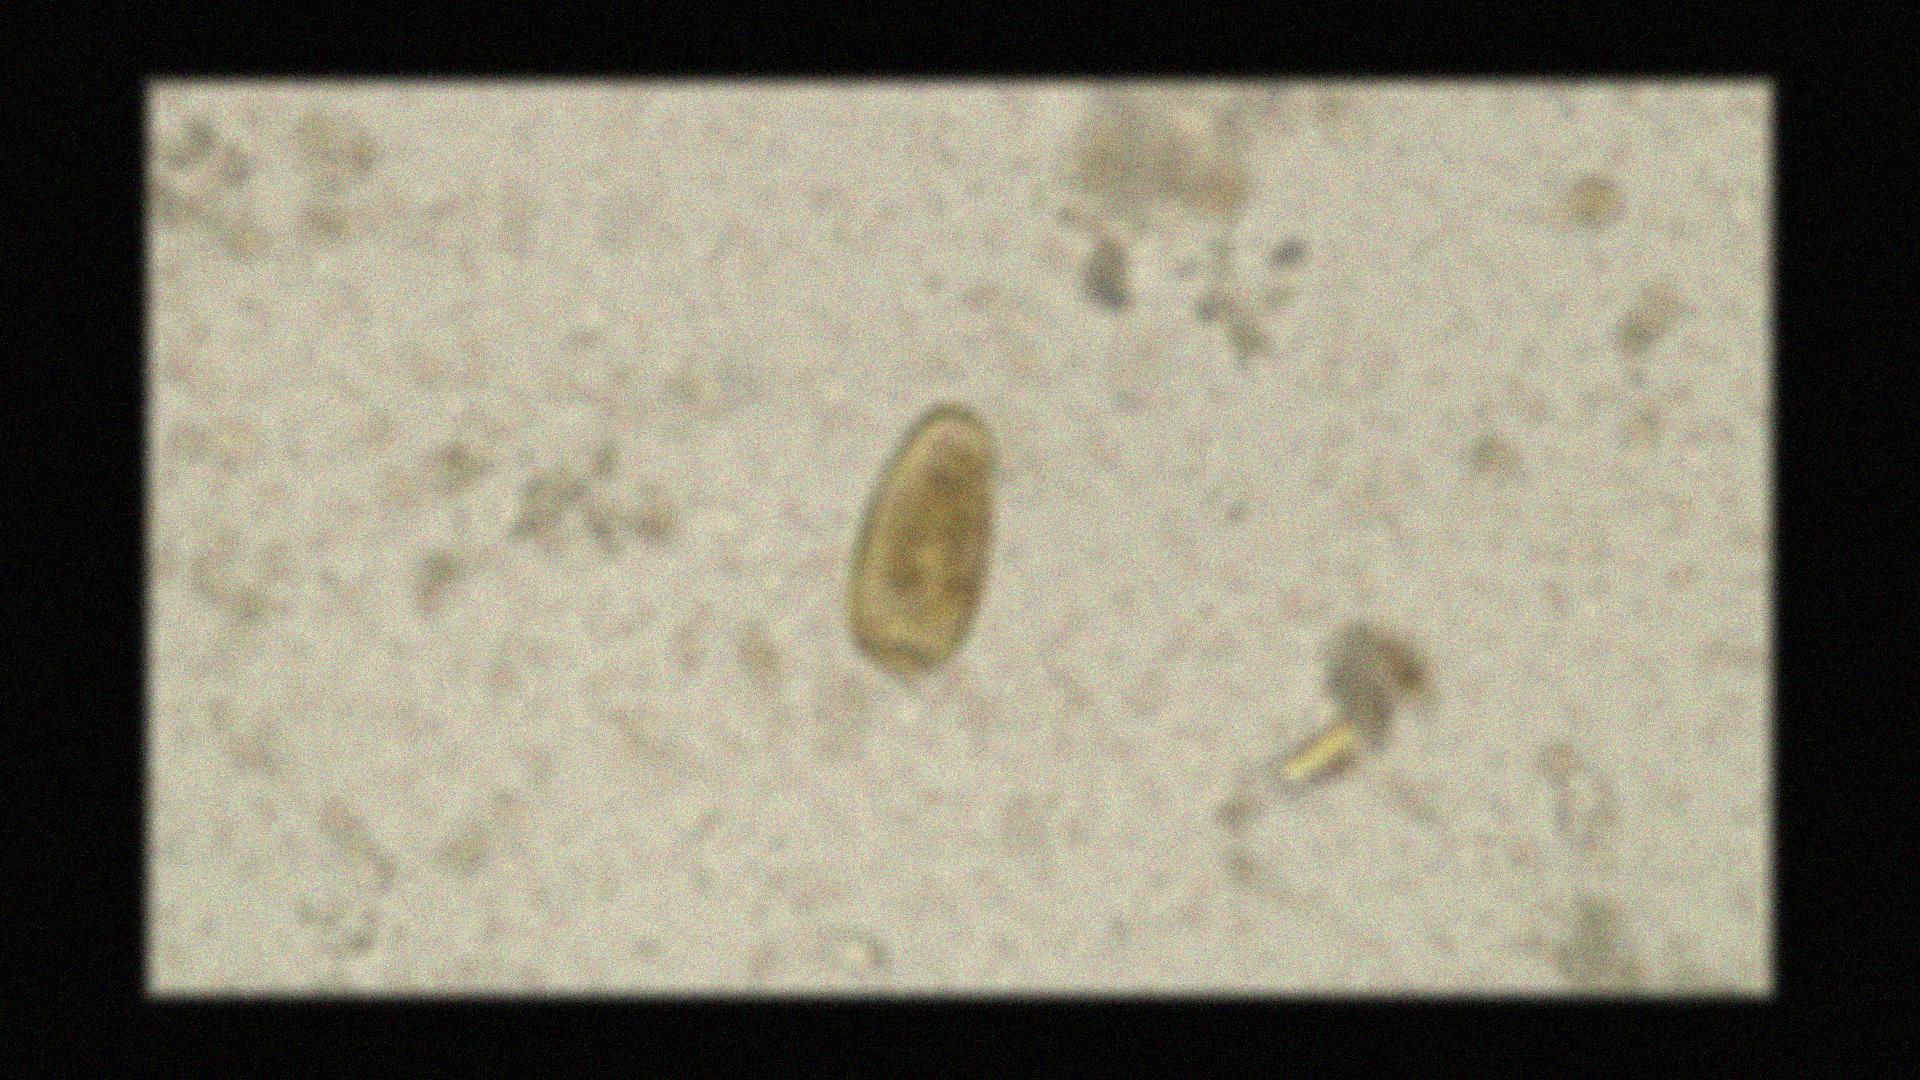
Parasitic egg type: Paragonimus spp